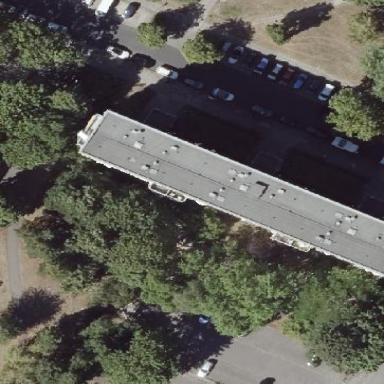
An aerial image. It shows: Flat-roofed apartment building with grey tar paper roof.